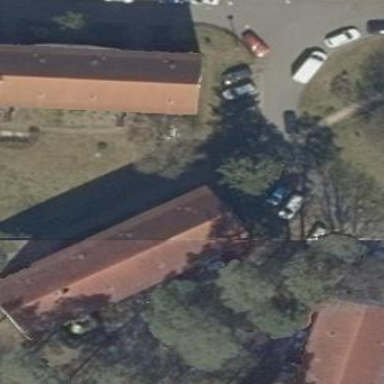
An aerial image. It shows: Gabled roof apartments building.